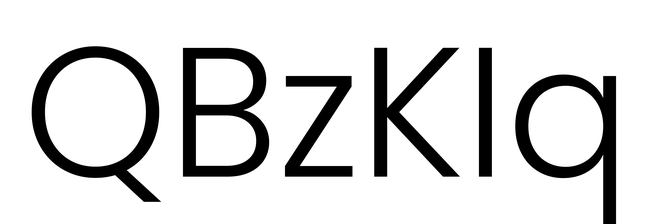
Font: Poppins-Light